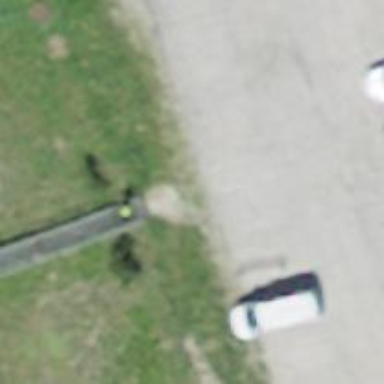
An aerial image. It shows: Set of steps on the road.